Field crop: maize
Growth stage: 2
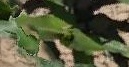
Species: maize